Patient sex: M
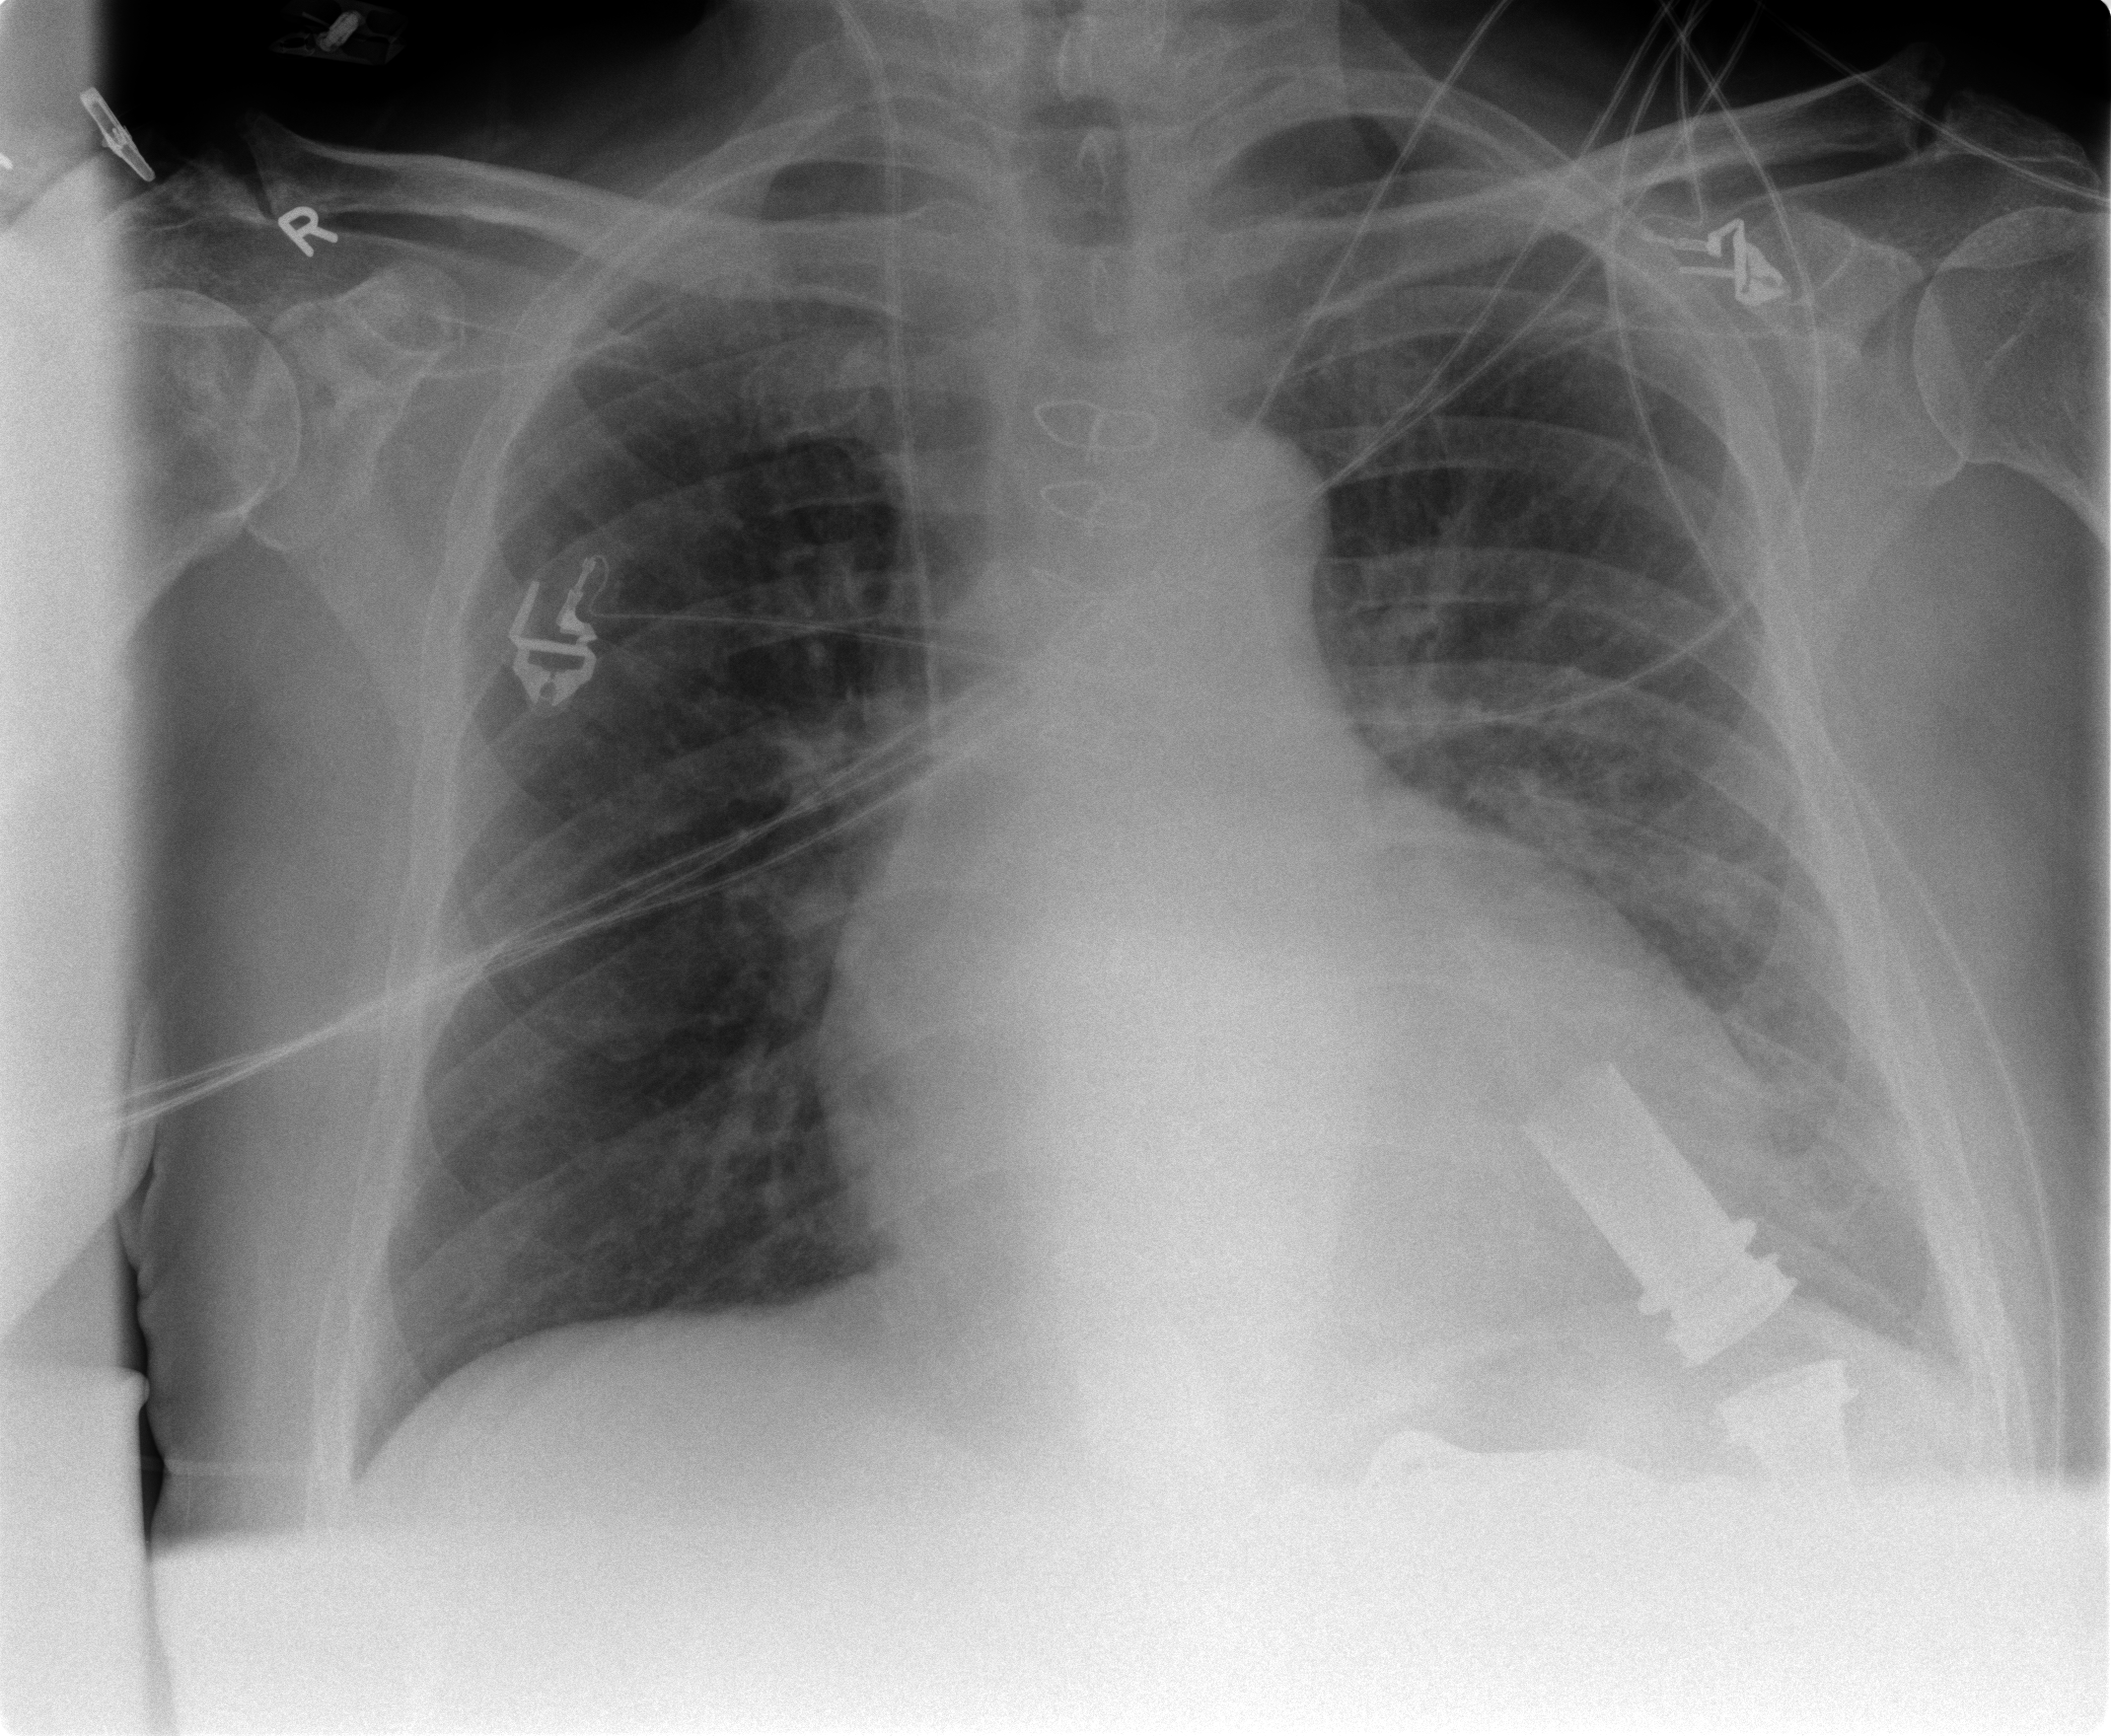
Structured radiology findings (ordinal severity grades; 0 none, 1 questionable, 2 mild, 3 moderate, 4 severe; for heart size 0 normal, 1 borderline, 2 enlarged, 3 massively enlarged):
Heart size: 2
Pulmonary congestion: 1
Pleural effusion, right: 0
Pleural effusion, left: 2
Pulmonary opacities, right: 0
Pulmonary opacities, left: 1
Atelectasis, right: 0
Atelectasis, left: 0